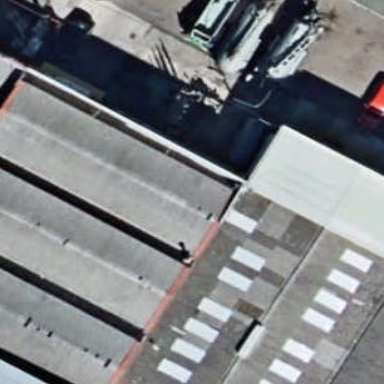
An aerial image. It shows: Warehouse building.